Question: So I've added a UITableView in a UIViewController. I also subclassed its TableViewCells to look like this :

Now I just want to know how I can click on the cells to open a new view with another TableView containing a selection of options, and to write the selected option instead of the "This is row : %d" line. (everything is embedded in a NavigationController)
Thanks a lot for your help.
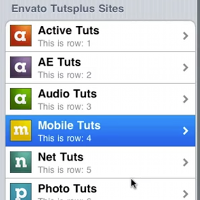
Answer: You can use UItableview Delegate
'''
(void)tableView:(UITableView *)tableView didSelectRowAtIndexPath:(NSIndexPath *)indexPath;
'''
You will get click event. In that you can use indexPath.row for retriving string from your data source array (which contains data you shown in cell.) on which user has clicked. Now you can open (push)new view controller using navigation.
Pass the indexPath.row or particular string to your next view controller so that you can get which one is get selected.